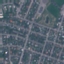
Label: Residential